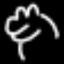
Label: frog